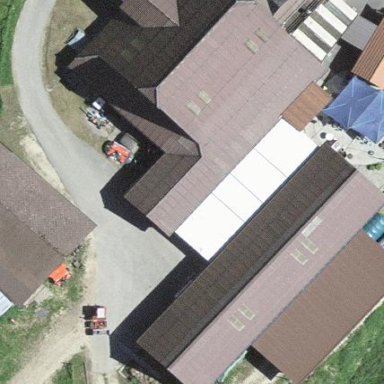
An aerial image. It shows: Farm auxiliary building.